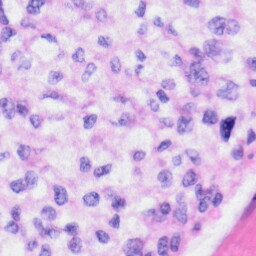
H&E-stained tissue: Liver